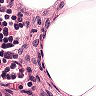
Metastatic tissue present: no